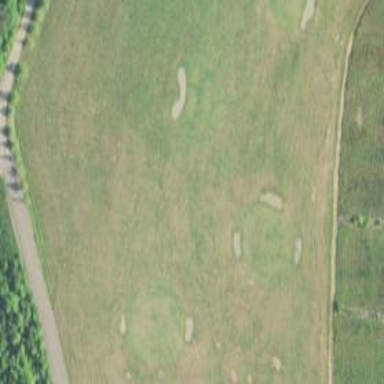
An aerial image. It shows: Golf course.